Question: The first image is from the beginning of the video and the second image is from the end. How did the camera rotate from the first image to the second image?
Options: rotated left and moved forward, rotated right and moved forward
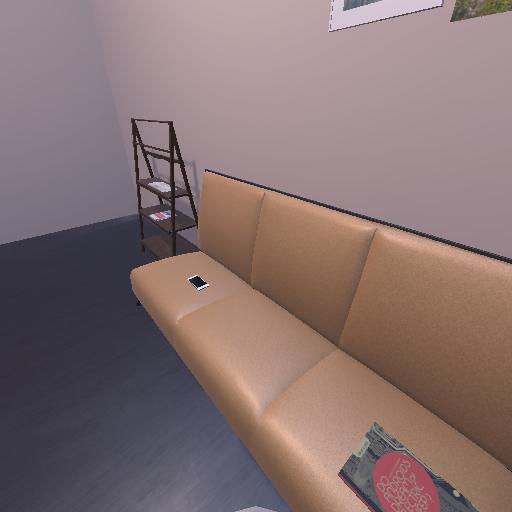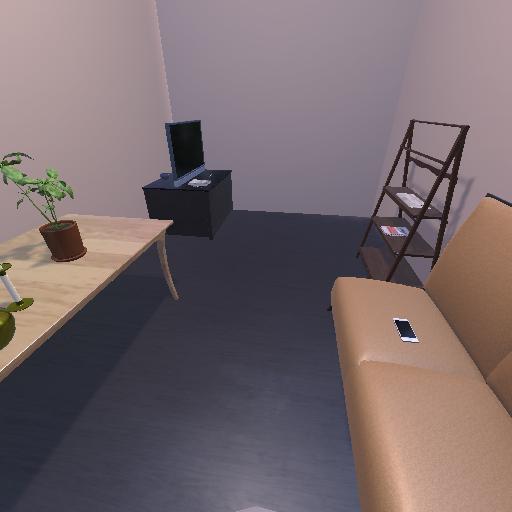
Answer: rotated left and moved forward